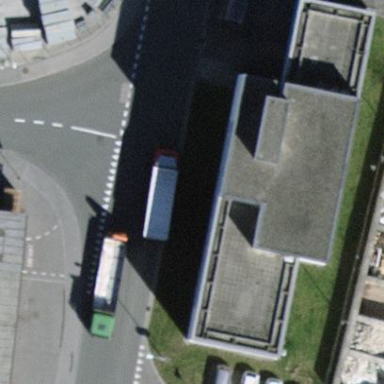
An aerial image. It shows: Industrial building.